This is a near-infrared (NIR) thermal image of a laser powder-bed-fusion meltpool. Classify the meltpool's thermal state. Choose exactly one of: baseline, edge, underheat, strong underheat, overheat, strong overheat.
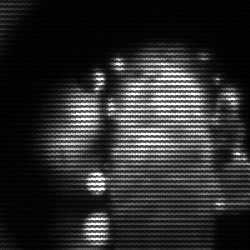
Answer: strong underheat